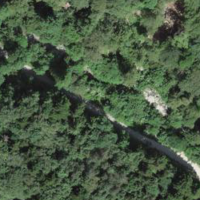
EUNIS habitat code: 41
Species observed at this site:
Petasites albus
Lamium galeobdolon
Tussilago farfara